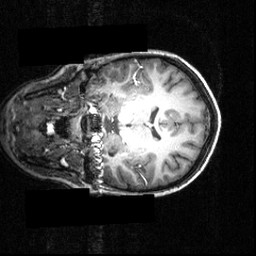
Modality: T1w
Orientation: coronal
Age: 12
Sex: female
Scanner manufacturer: siemens
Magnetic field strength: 3.951 T
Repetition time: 1.5 s
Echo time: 0.00335 s